Interaction volume radius: 5 \u00c5
Interaction volume height: 20 \u00c5
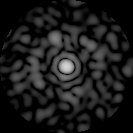
Disorder parameter: 0.8139